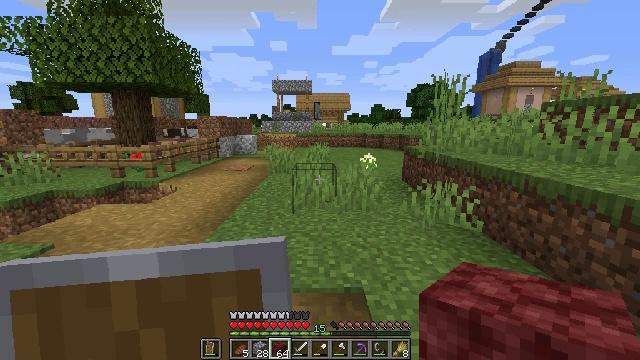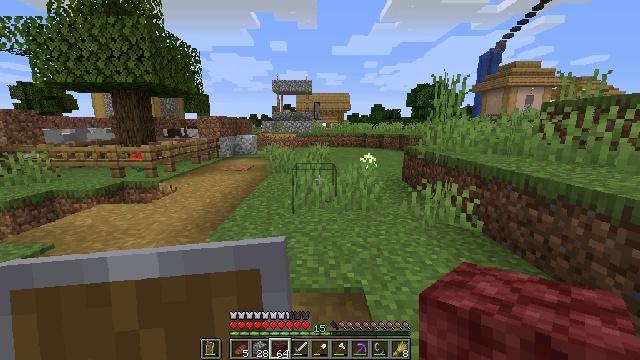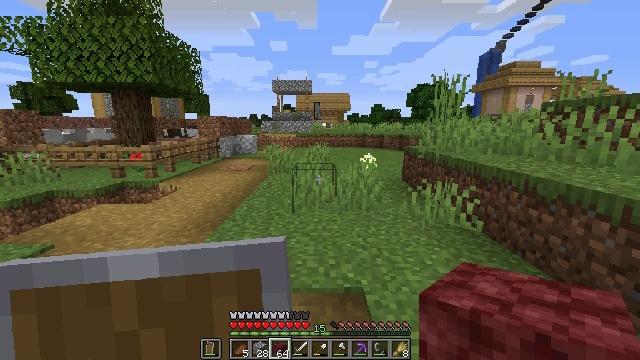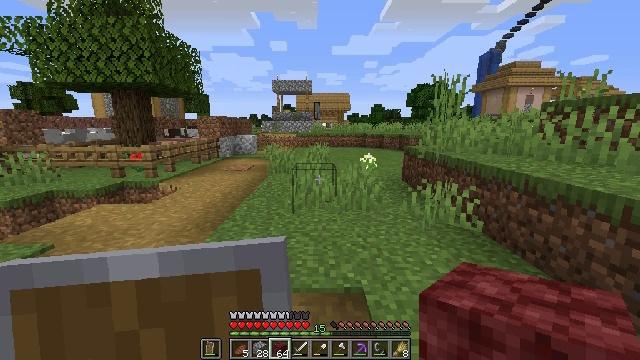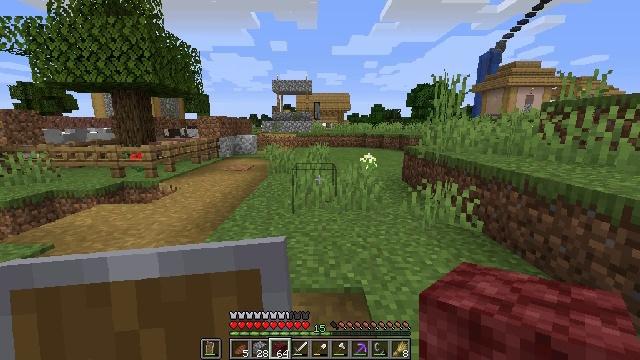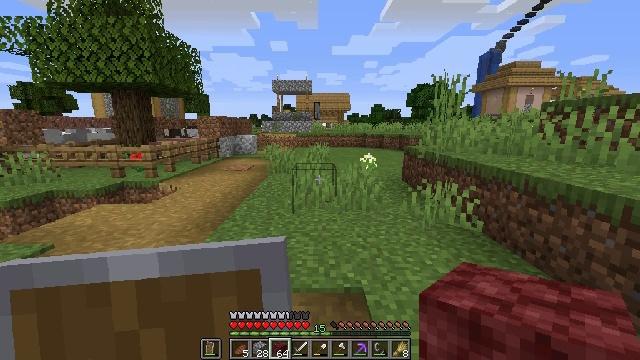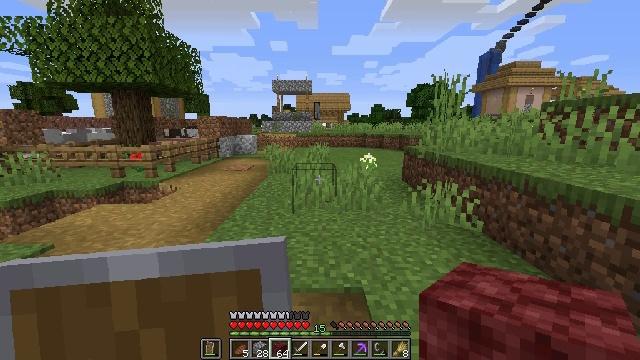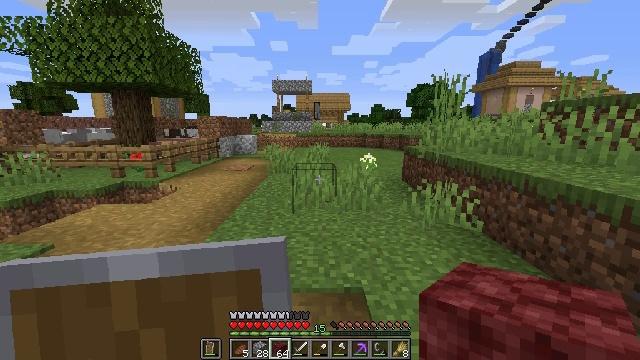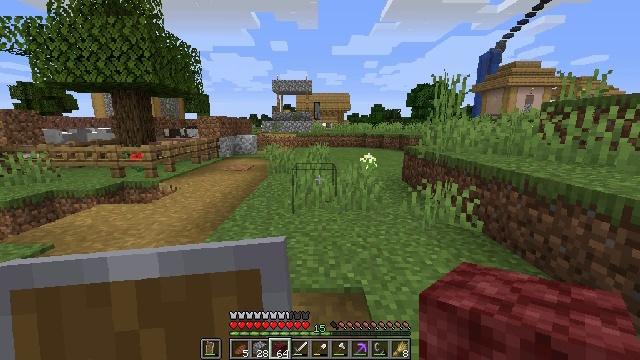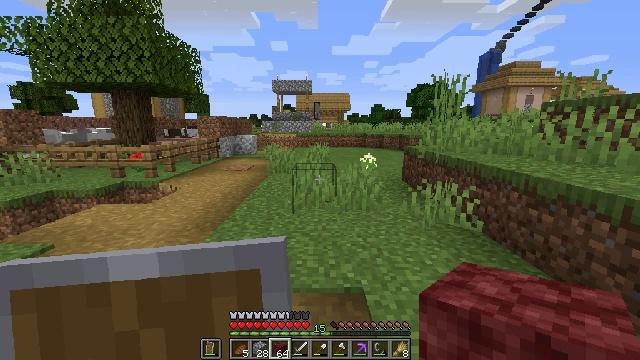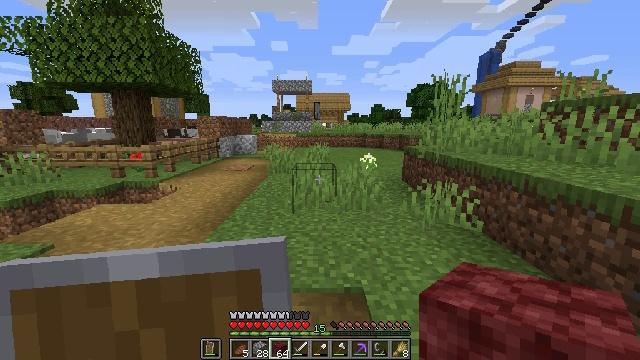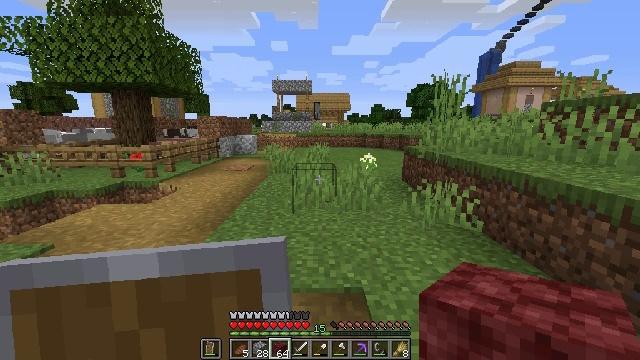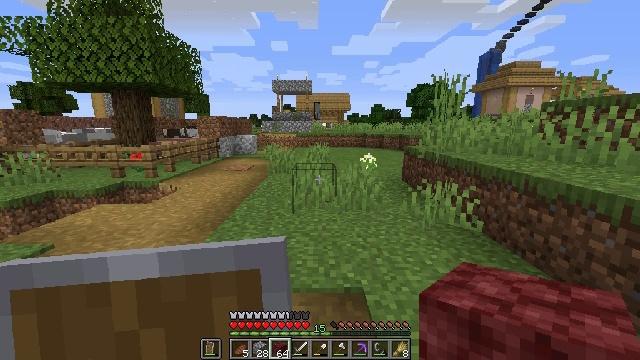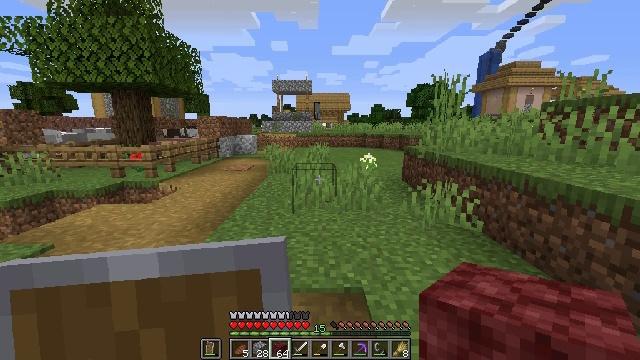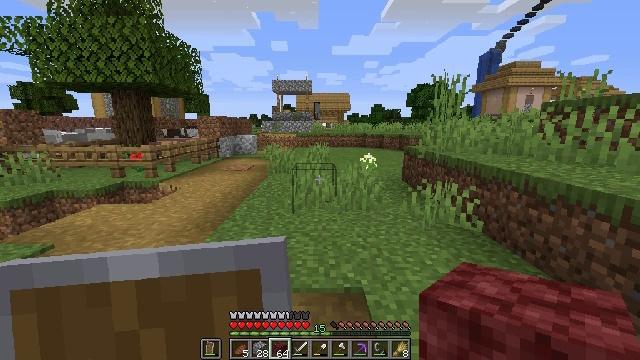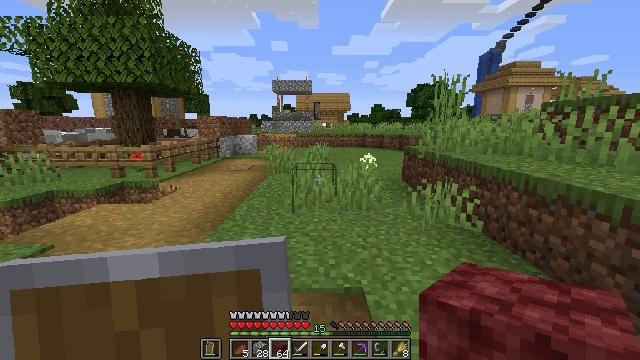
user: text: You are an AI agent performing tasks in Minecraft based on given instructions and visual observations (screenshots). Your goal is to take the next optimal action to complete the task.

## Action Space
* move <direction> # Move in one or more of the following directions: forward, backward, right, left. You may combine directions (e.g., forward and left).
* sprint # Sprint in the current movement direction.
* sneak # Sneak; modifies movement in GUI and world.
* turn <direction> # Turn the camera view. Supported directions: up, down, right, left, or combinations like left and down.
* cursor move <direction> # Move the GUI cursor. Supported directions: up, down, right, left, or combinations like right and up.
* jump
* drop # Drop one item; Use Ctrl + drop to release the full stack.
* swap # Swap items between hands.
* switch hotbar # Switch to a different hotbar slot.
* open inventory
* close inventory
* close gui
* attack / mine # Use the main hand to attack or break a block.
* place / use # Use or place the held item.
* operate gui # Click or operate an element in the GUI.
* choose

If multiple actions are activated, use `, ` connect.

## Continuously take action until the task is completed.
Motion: motion action
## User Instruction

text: craft item air
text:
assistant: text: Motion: no_op
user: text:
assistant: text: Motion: no_op
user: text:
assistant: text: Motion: no_op
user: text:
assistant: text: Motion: no_op
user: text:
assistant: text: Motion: no_op
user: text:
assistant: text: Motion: no_op
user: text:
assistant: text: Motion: no_op
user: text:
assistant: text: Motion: no_op
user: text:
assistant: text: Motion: no_op
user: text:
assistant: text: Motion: no_op
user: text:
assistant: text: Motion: no_op
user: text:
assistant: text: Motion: no_op
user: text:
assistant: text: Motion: no_op
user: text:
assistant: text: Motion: no_op
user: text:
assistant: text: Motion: no_op
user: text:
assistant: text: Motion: no_op
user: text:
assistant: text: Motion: no_op
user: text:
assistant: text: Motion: no_op
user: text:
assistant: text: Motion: no_op
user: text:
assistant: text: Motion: no_op
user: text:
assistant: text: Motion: no_op
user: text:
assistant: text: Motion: no_op
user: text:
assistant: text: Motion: no_op
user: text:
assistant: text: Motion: no_op
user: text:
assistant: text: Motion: no_op
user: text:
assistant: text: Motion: no_op
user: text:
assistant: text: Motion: no_op
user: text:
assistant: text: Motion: no_op
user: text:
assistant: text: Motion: no_op
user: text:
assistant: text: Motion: no_op